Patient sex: F
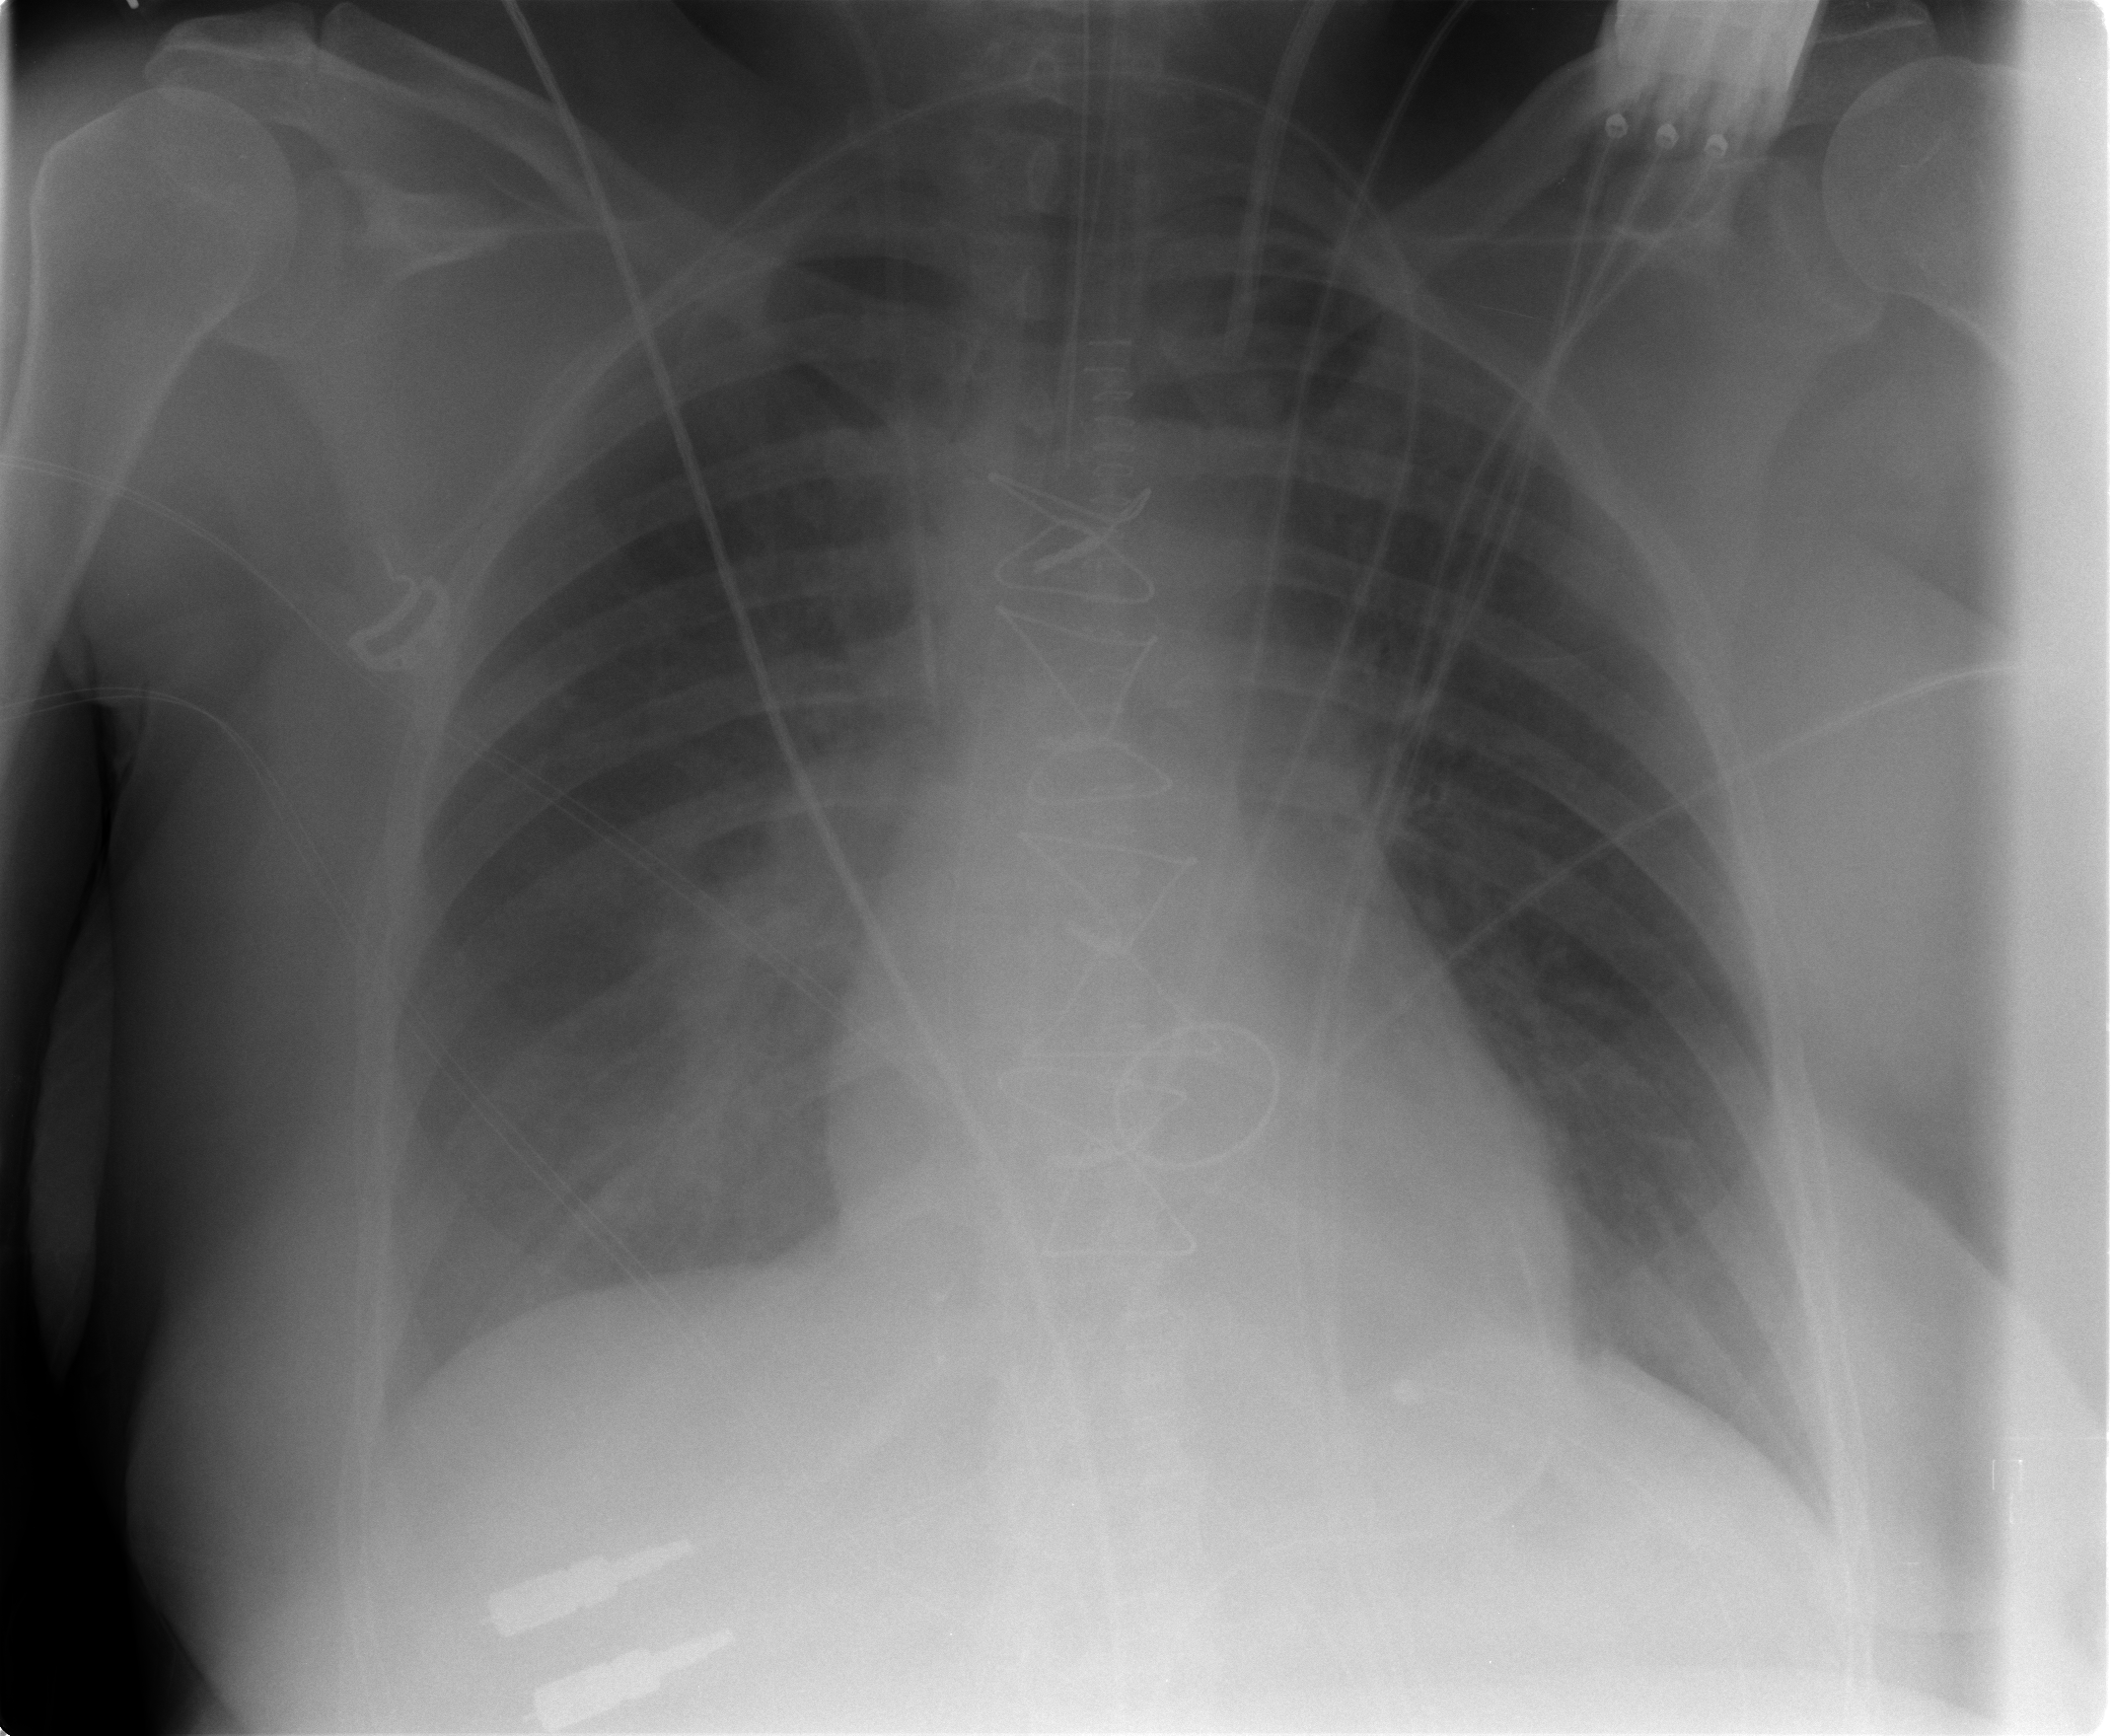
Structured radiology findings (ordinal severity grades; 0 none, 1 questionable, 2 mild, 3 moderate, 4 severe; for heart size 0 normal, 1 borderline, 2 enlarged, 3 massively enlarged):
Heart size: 0
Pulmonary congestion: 2
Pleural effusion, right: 2
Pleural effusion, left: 2
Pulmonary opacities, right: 0
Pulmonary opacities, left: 0
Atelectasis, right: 0
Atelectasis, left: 0